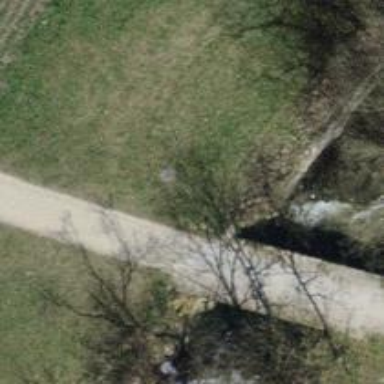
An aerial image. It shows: Track road on bridge.